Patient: sex F, age 59
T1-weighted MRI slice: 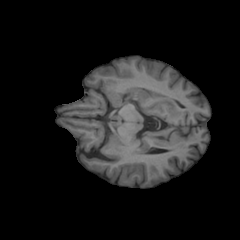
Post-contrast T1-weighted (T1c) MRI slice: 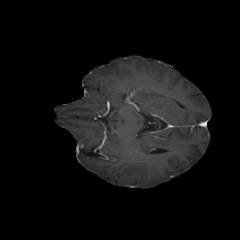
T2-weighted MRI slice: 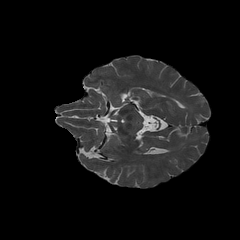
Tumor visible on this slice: no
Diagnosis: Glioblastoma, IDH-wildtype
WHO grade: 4